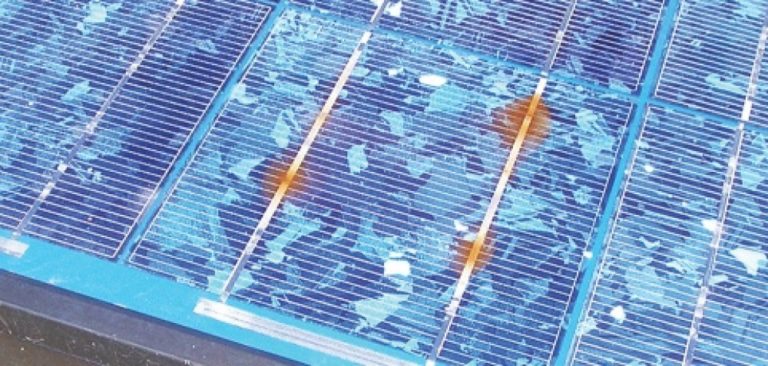
Label: Electrical-damage